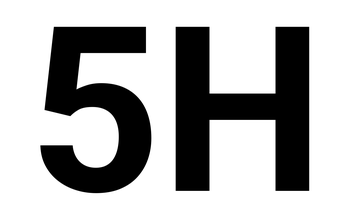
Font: Roboto_Bold